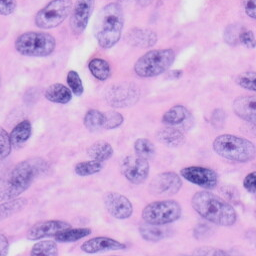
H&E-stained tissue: Skin